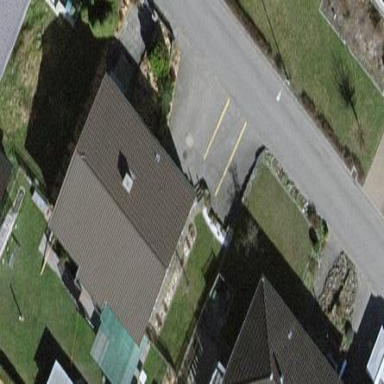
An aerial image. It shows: Gabled building with roof made of brown roof tiles. The roof is oriented along the building.